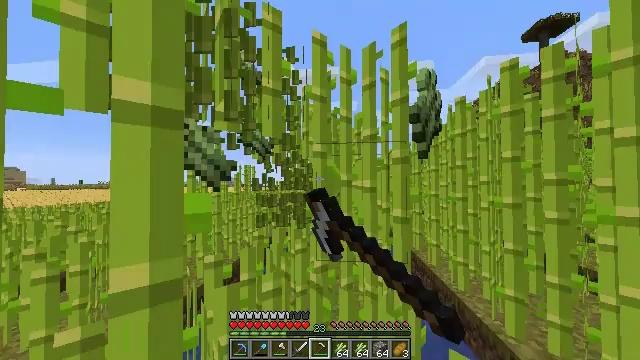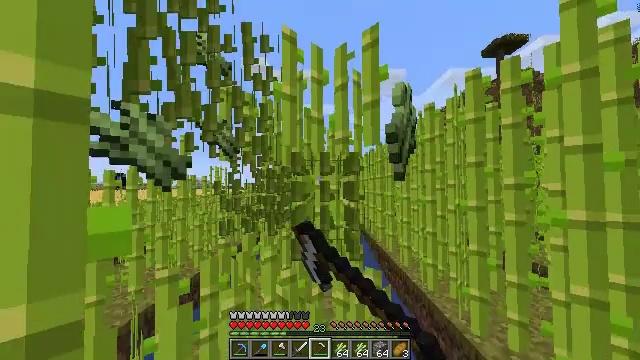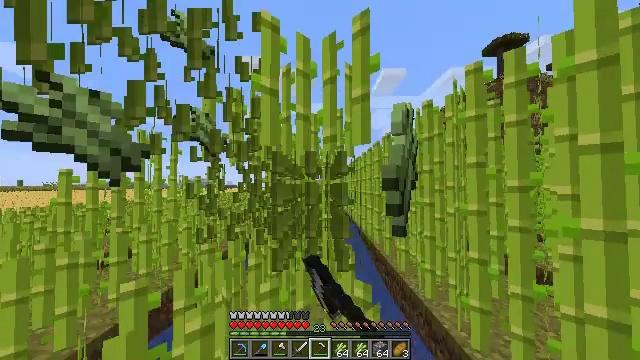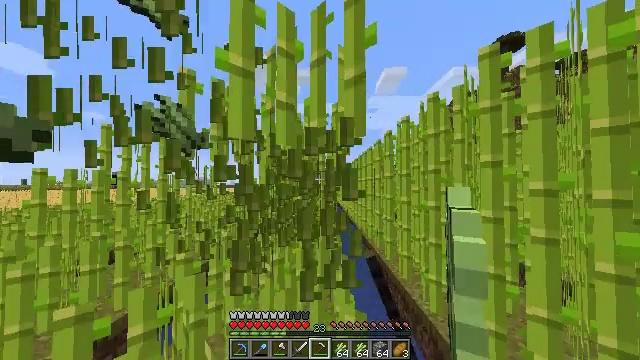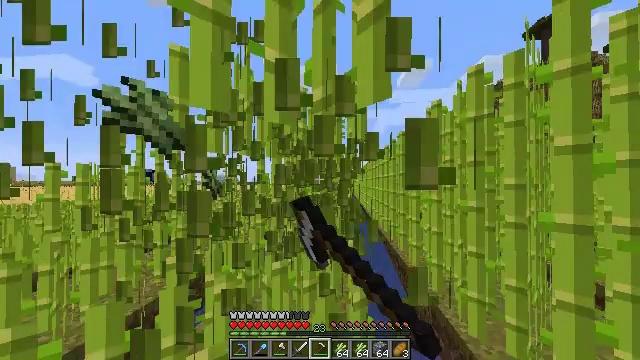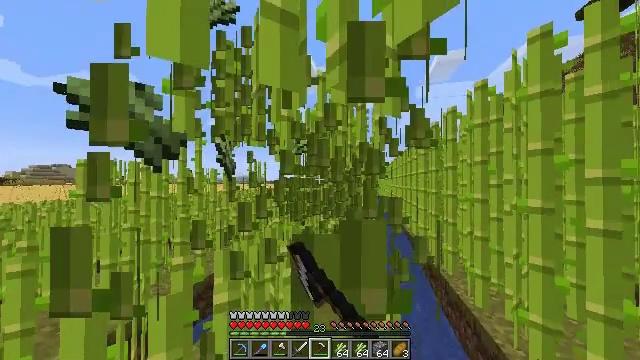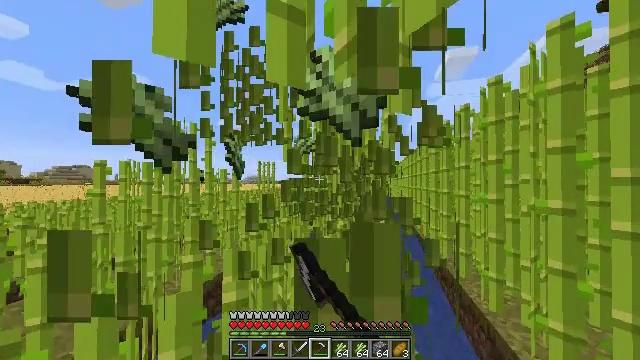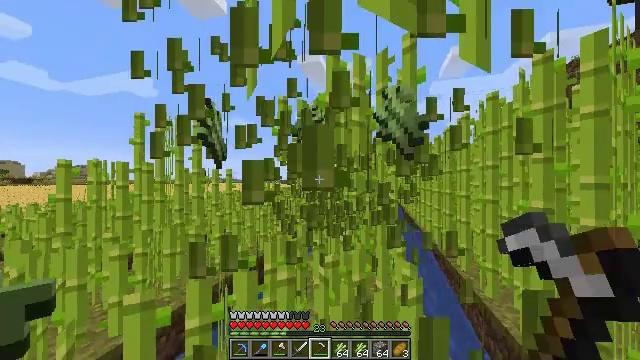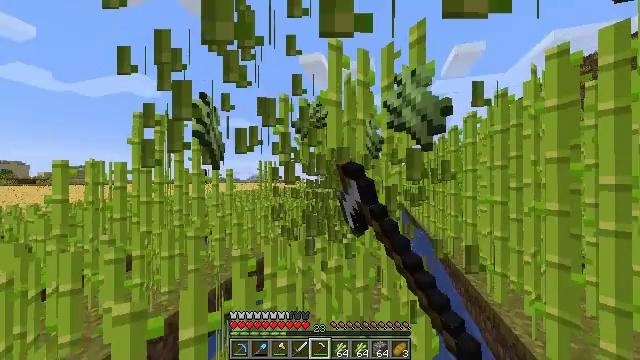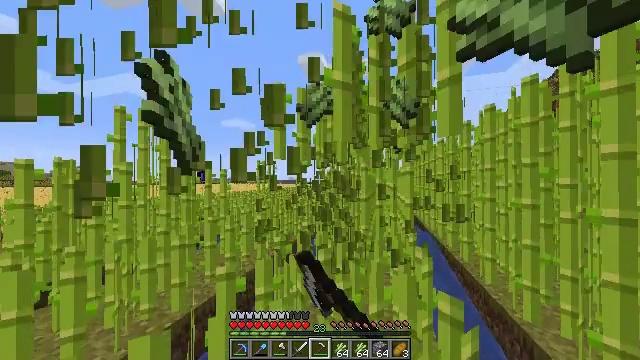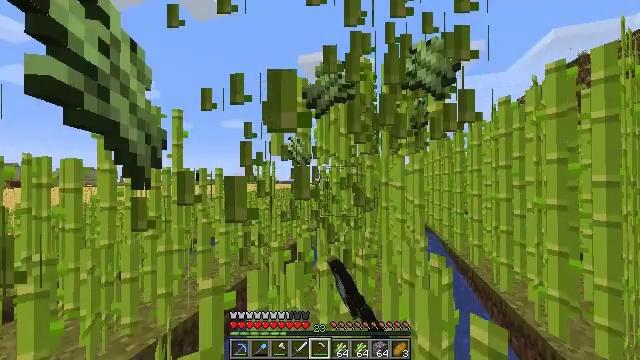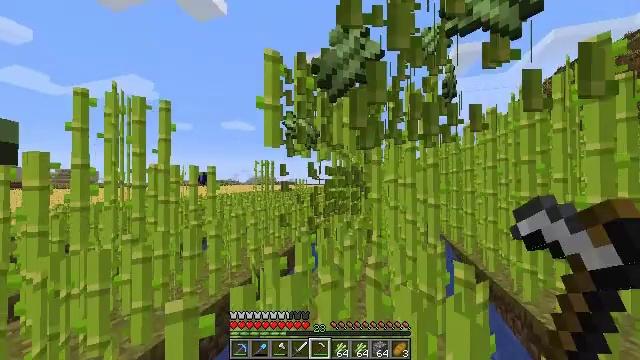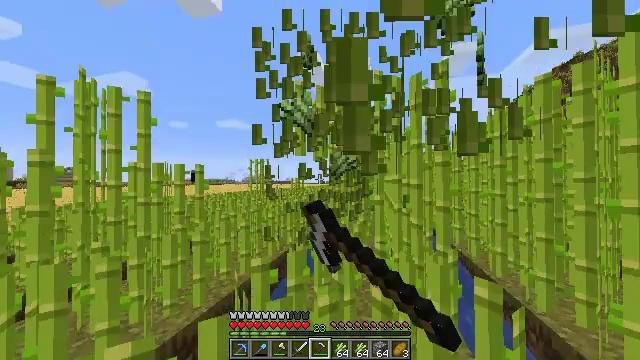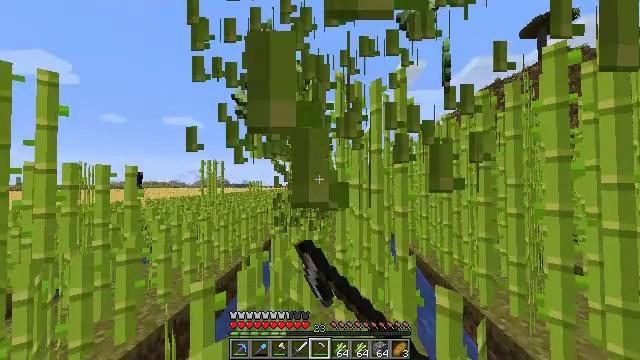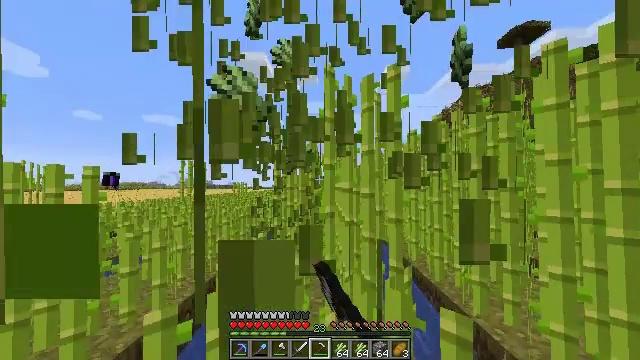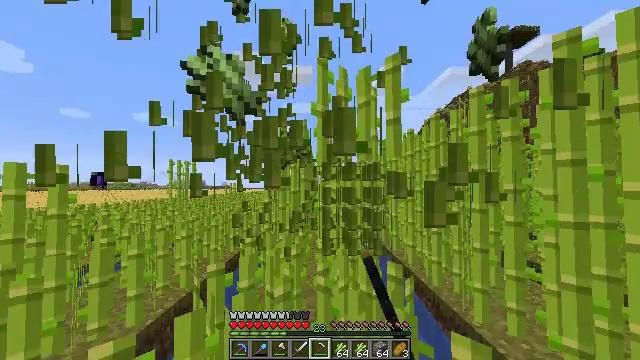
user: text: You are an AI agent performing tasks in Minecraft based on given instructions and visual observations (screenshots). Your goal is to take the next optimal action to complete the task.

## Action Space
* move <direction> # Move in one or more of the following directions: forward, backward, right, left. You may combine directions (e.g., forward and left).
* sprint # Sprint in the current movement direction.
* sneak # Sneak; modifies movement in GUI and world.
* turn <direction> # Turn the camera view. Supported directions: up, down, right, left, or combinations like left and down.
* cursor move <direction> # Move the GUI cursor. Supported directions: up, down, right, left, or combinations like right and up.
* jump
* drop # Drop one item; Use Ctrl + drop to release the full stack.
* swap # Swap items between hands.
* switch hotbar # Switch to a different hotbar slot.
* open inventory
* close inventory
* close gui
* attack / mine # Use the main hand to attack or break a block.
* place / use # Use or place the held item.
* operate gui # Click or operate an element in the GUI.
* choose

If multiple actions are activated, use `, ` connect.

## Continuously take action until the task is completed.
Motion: motion action
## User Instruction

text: Collect sugar cane near water sources.
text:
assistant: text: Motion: move forward and move right, sprint, turn right, attack / mine
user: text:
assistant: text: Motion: move forward, sprint, attack / mine
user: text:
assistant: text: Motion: move forward, sprint, attack / mine
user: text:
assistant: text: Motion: move forward, sprint, turn left, attack / mine
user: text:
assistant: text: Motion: move forward, sprint, turn left, attack / mine
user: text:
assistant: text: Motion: move forward, sprint, turn left, attack / mine
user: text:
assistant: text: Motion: move forward, sprint, attack / mine
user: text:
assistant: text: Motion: move forward, sprint, attack / mine
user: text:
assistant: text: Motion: move forward, sprint, attack / mine
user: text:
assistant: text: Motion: move forward, sprint, attack / mine
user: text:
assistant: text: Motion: move forward, sprint, attack / mine
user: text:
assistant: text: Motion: move forward, sprint, attack / mine
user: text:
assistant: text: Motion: move forward, sprint, turn right, attack / mine
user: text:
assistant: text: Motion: move forward, sprint, turn right, attack / mine
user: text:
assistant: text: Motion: move forward and move right, sprint, turn right, attack / mine
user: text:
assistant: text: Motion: move forward and move right, sprint, attack / mine
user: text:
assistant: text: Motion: move forward and move right, sprint, attack / mine
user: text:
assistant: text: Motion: move forward, sprint, turn left, attack / mine
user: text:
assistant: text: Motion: move forward, sprint, turn left, attack / mine
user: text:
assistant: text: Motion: move forward, sprint, turn left, attack / mine
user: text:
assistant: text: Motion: move forward, sprint, turn left, attack / mine
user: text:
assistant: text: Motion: move forward, sprint, turn left, attack / mine
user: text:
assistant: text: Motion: move forward, sprint, turn left, attack / mine
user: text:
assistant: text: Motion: move forward, sprint, turn left, attack / mine
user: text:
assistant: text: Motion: move forward, sprint, attack / mine
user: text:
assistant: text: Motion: move forward, sprint, attack / mine
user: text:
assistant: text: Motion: move forward and move right, sprint, turn right, attack / mine
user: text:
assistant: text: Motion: move forward and move right, sprint, turn right, attack / mine
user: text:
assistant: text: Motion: move forward and move right, sprint, turn right, attack / mine
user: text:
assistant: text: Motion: move forward, sprint, attack / mine